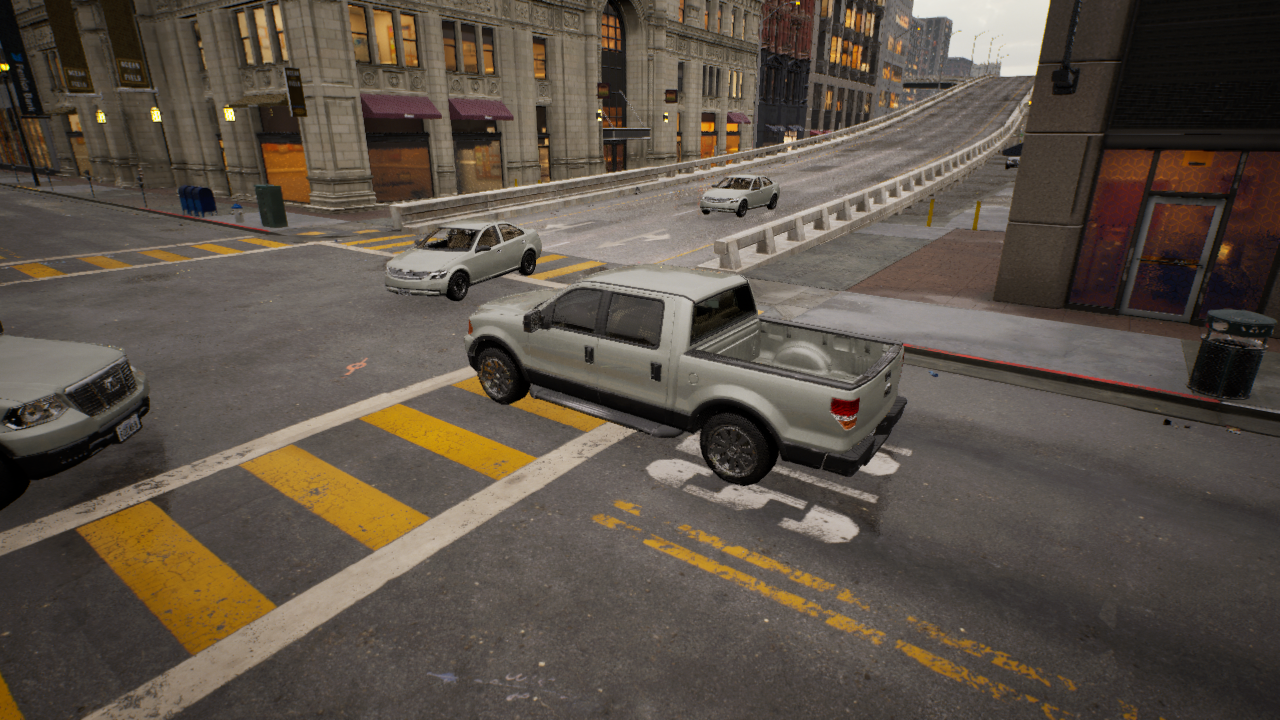
Venue: residential
Lighting: golden hour
Vehicle rig: pickup